Interaction volume radius: 5 \u00c5
Interaction volume height: 15 \u00c5
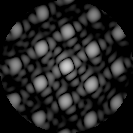
Disorder parameter: 0.1119